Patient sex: F
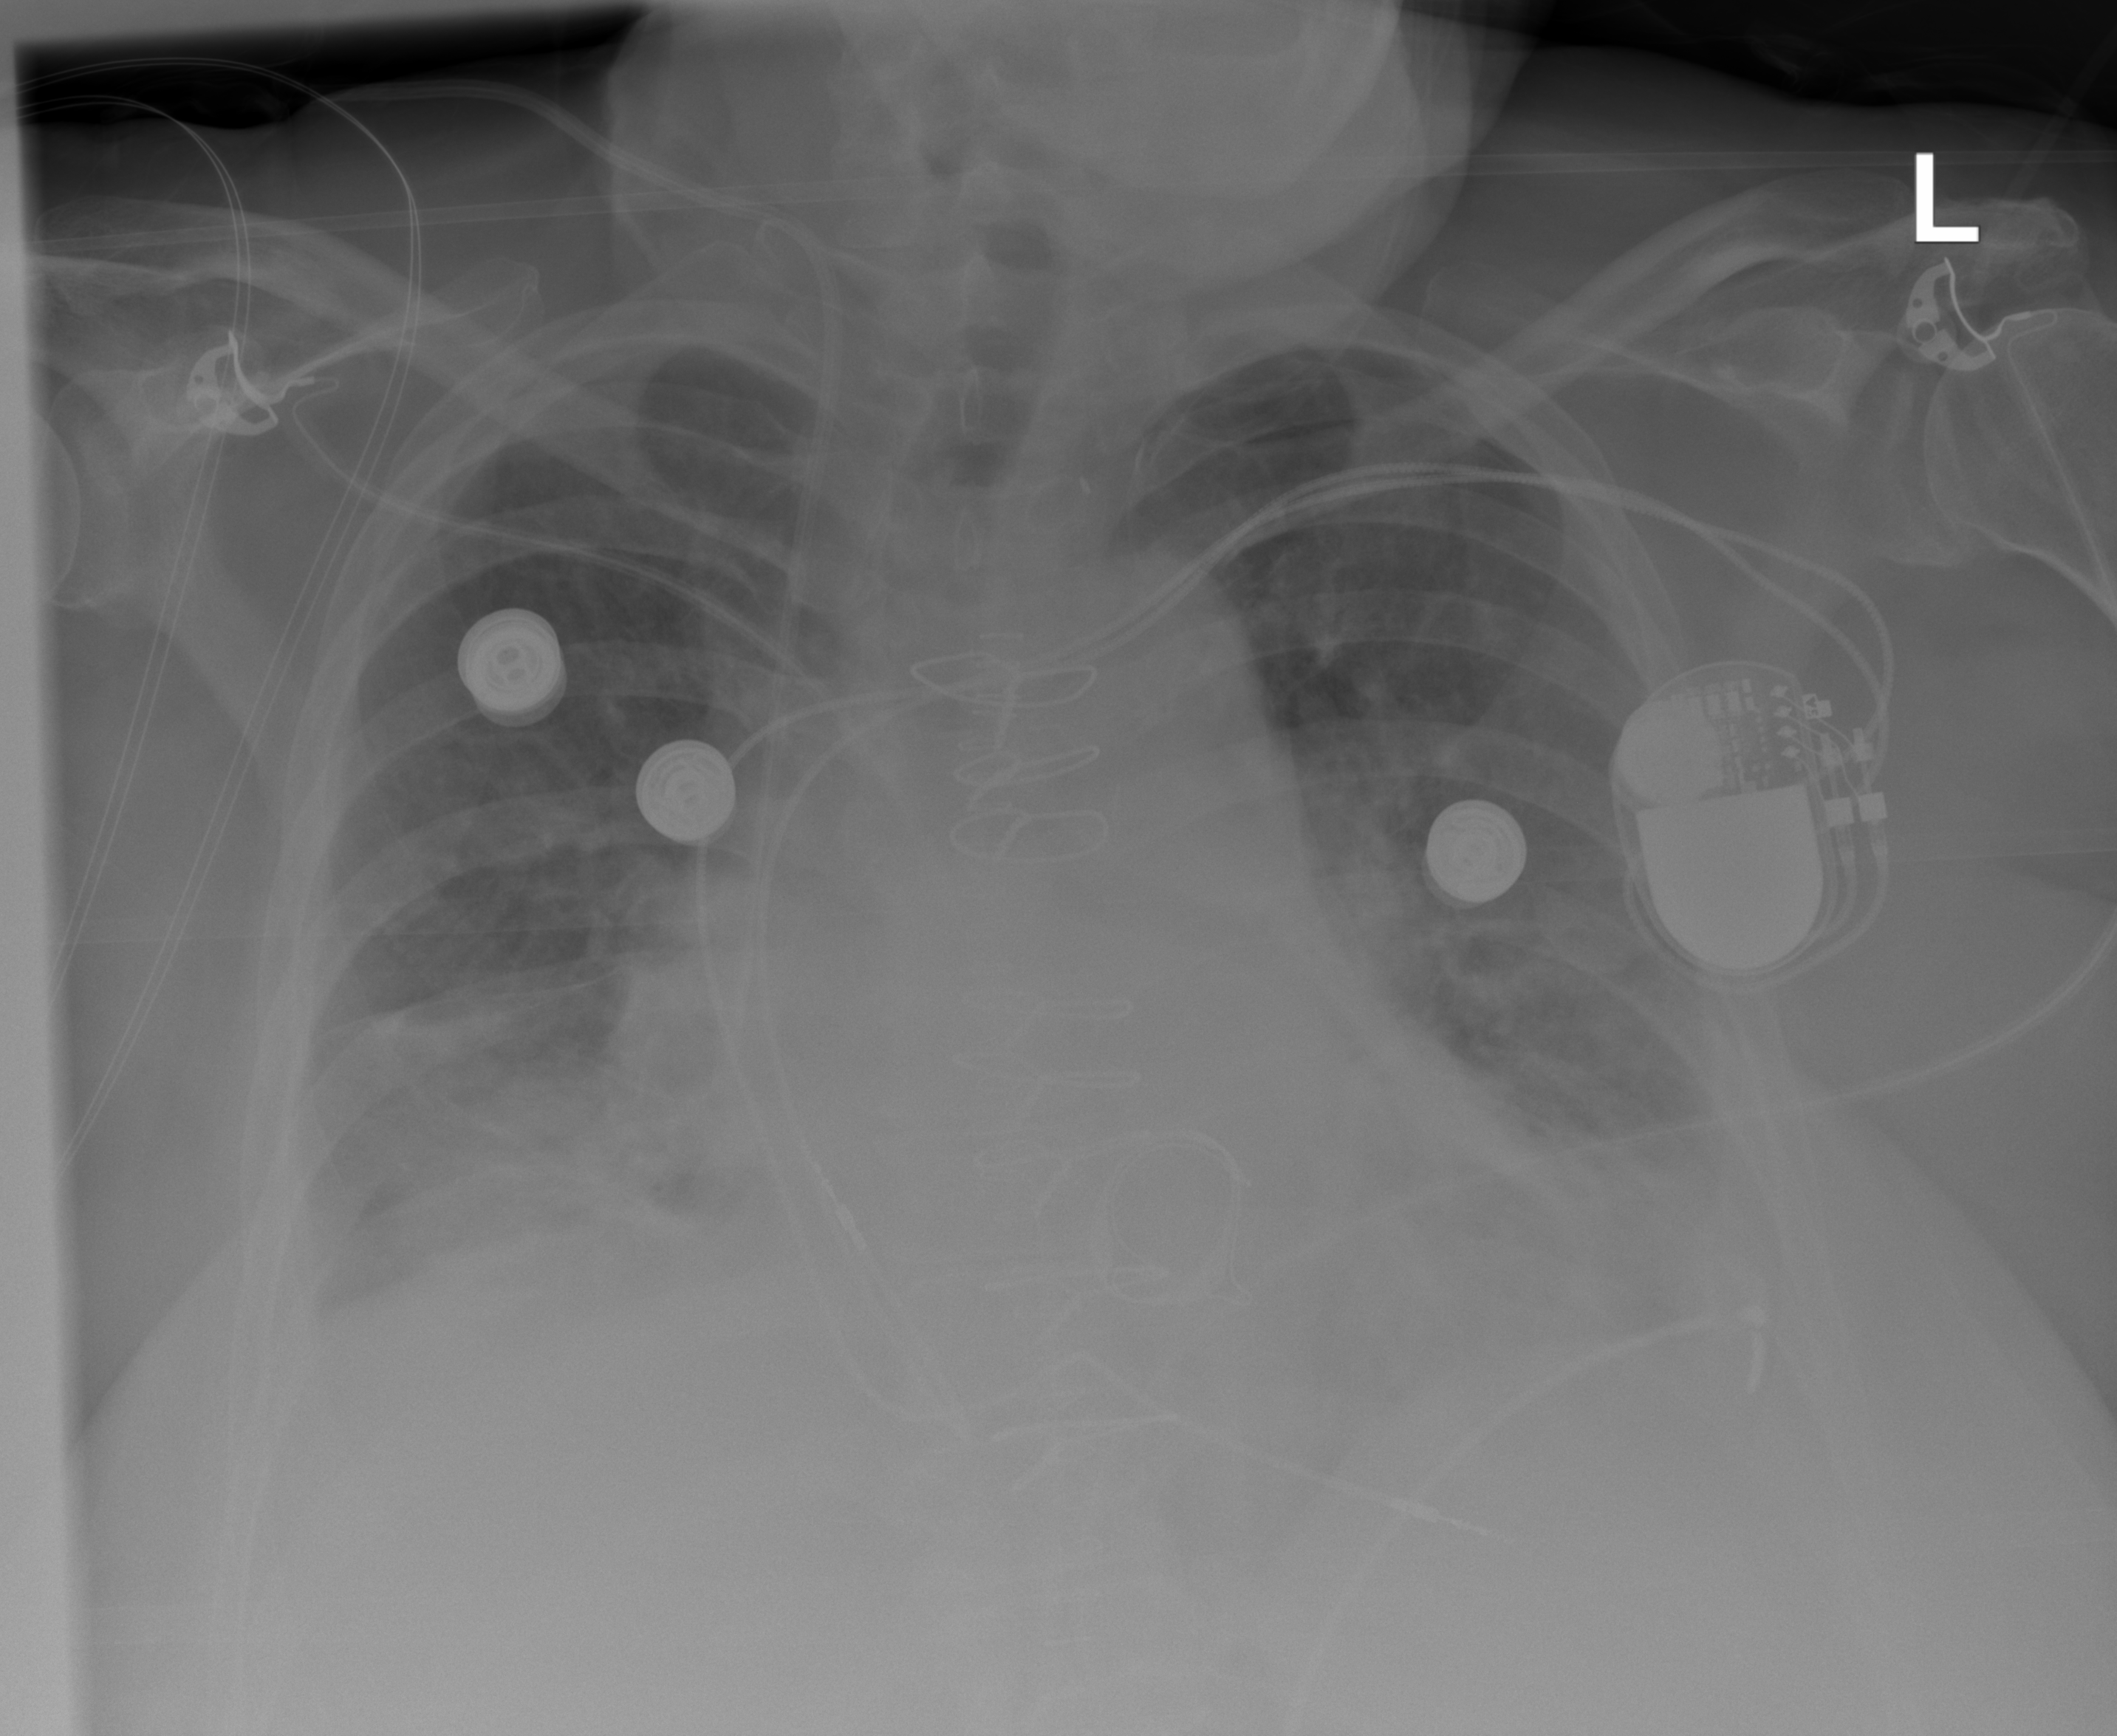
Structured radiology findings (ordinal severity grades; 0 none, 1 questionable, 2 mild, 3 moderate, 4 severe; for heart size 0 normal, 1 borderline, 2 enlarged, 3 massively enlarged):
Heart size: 1
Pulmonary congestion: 2
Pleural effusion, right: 1
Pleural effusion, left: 2
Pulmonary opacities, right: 2
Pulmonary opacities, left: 1
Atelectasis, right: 2
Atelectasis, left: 2